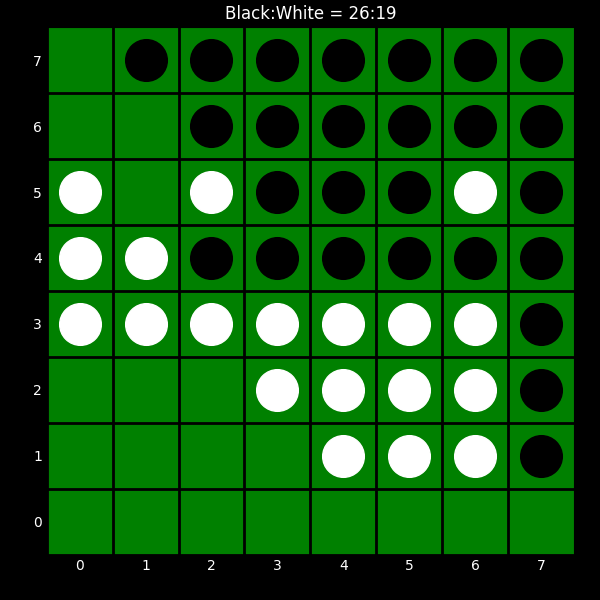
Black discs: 26
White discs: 19